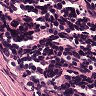
Metastatic tissue present: no